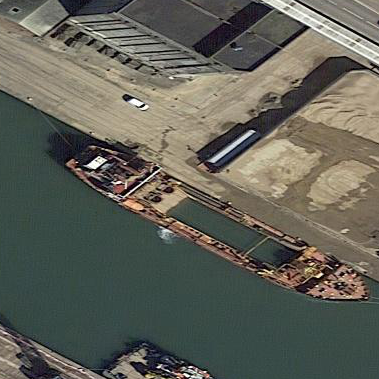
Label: Sand_carrier